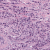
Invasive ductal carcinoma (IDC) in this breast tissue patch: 1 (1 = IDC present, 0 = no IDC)